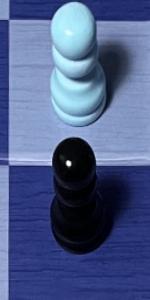
Label: Pawn_Black